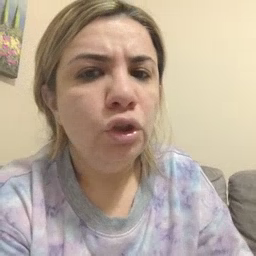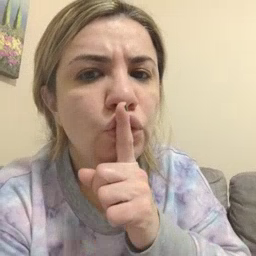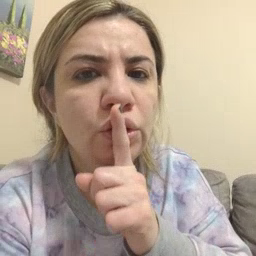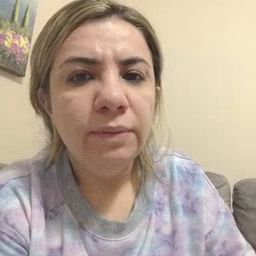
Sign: shhh